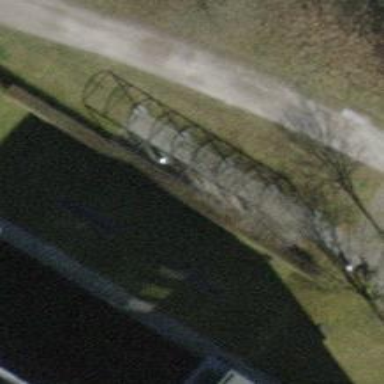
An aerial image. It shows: Black bench.